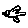
Label: bird